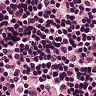
Metastatic tissue present: no